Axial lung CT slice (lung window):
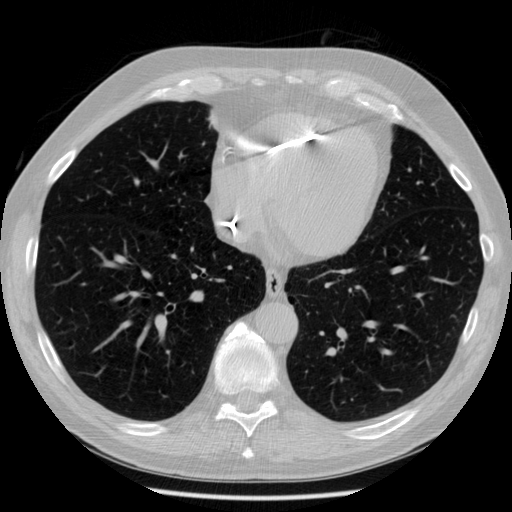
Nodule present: no